Interaction volume radius: 5 \u00c5
Interaction volume height: 20 \u00c5
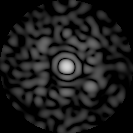
Disorder parameter: 0.8112